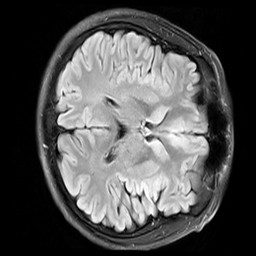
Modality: FLAIR
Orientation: axial
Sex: male
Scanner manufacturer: siemens
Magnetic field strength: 3 T
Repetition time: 10 s
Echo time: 0.09 s